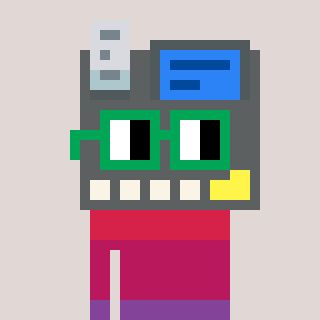
a pixel art character with square green glasses, a cash register-shaped head and a redpinkish-colored body on a warm background